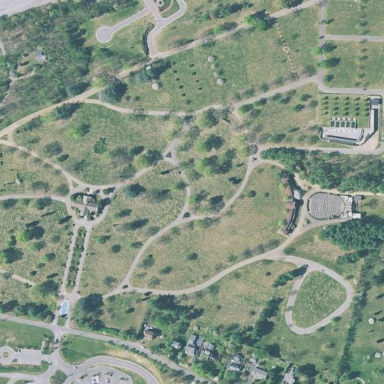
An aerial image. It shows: Cemetery with park area.